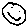
Label: smiley face